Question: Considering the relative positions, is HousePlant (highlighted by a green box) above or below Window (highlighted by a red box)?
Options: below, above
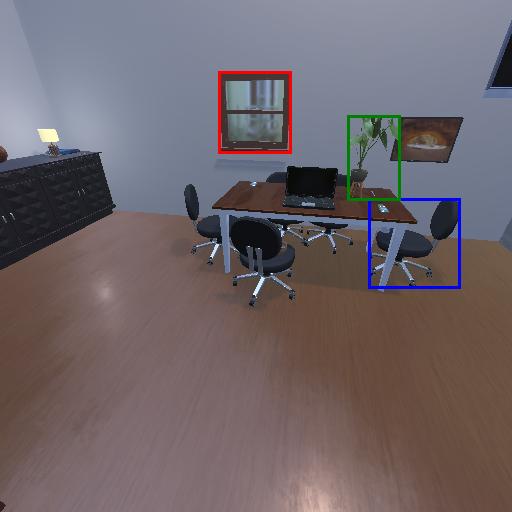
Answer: below